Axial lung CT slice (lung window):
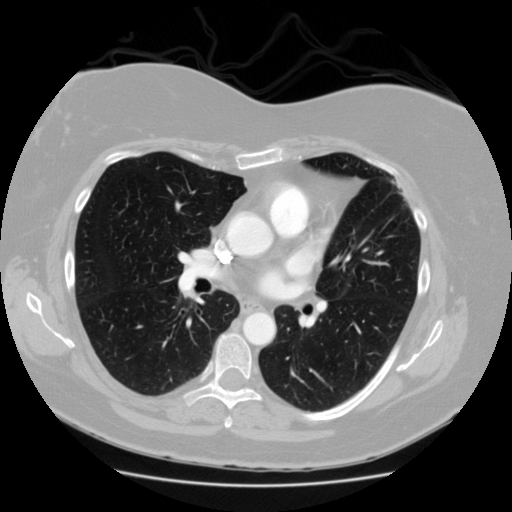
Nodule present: no